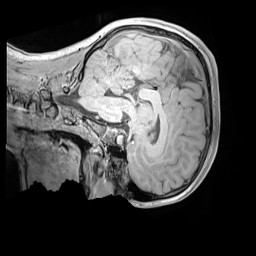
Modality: MP2RAGE
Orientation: sagittal
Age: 12
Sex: male
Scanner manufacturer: siemens
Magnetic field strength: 3 T
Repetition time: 4 s
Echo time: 0.00303 s